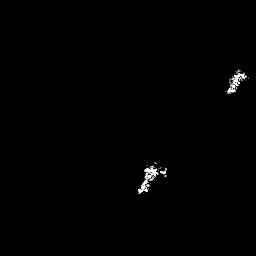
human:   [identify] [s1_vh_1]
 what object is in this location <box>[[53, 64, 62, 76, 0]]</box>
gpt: <ref>1 medium ship at the bottom</ref>